Aerial crown-view tile of a tropical tree (Barro Colorado Island, Panama), acquired 20250512:
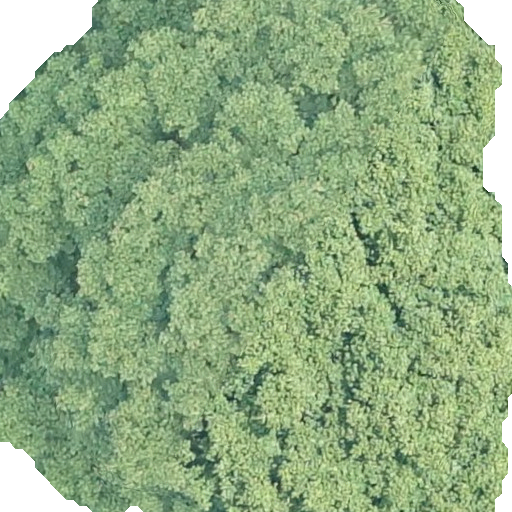
Species: Tachigali panamensis
GBIF accepted scientific name: Tachigali panamensis
Crown area: 417.479 m²